Question: I am not using any for project but it shows in the xcode.Is there any idea how to solve this warning? I am unable to understand that I have not any launching image then why it is showing error?

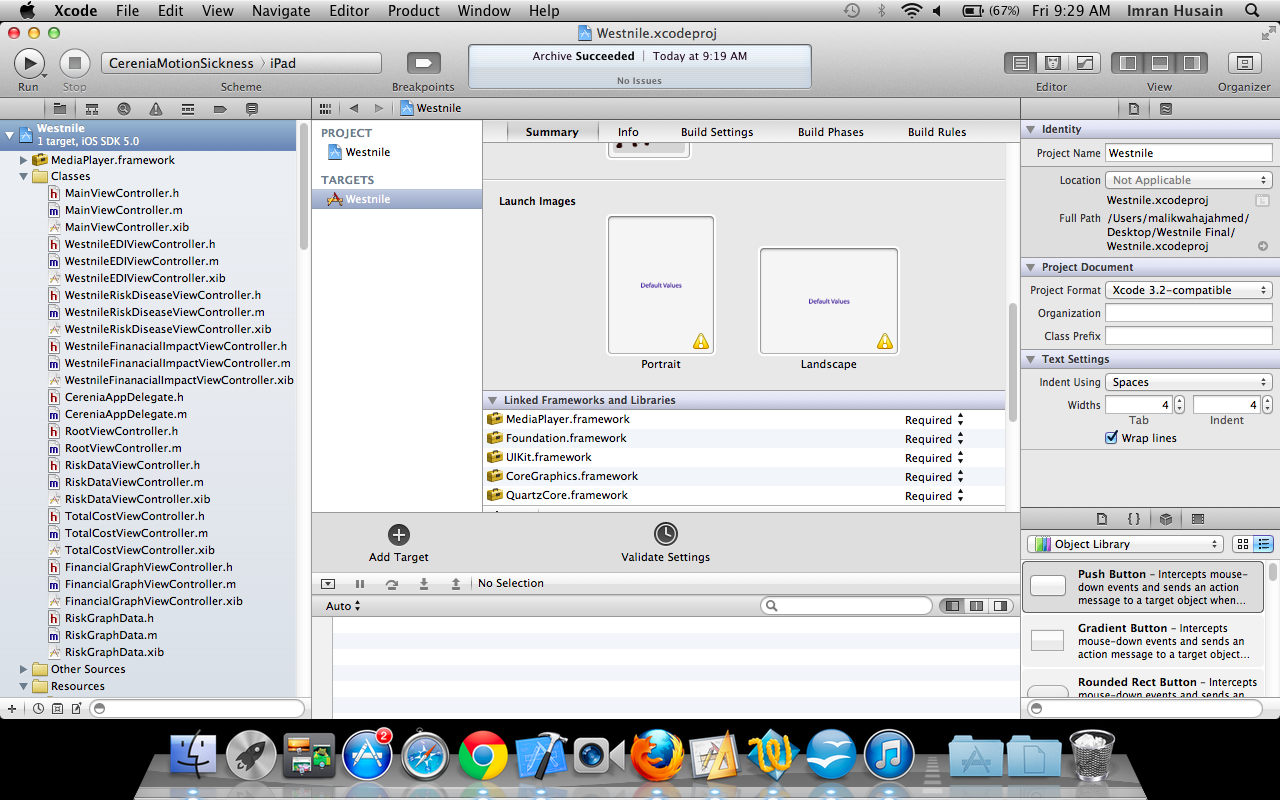
Answer: Create your launch images, as of iOS 5, at least four for the iPad and two for the iPhone. Name your images as follows: (The name I am using is only an example, you can use any you want.)
'''
iPadLaunchImage-Portrait.png
iPadLaunchImage-Portrait@2x.png
iPadLaunchImage-Landscape.png
iPadLaunchImage-Landscape@2x.png
iPhoneLaunchImage.png
iPhoneLaunchImage@2x.png
'''
Make sure you use a distinct name for each device. You have more options available for the iPad, which you can read about in the documentation.
Place all of these images in the top of your app's bundle directory. Then all you do is add two keys to YourApp-Info.plist.
'''
Launch Image(iPad) string iPadLaunchImage
Launch Image(iPhone) string iPhoneLaunchImage
'''